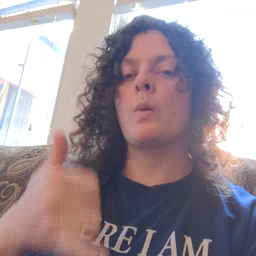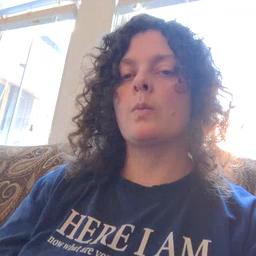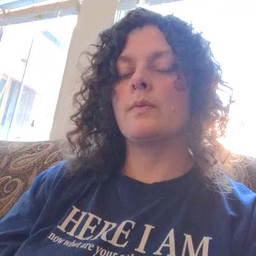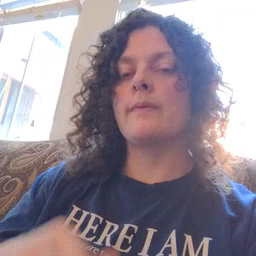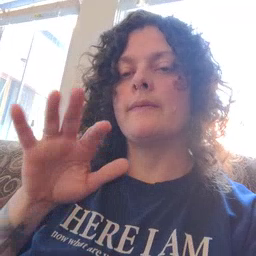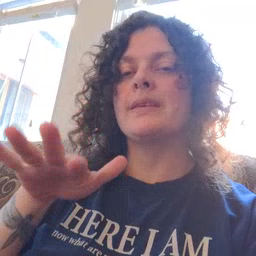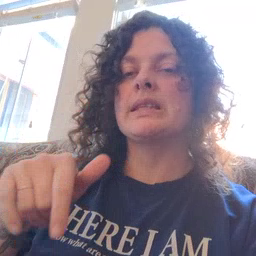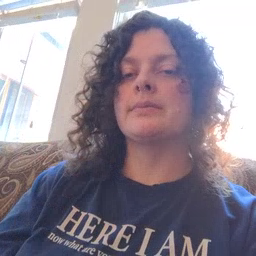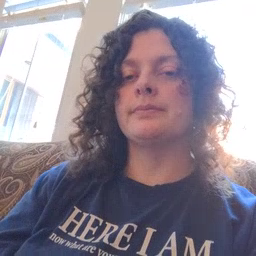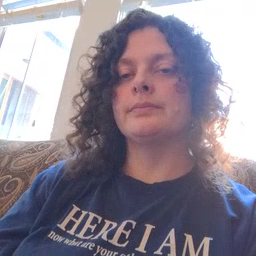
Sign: feet